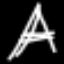
Label: The Eiffel Tower